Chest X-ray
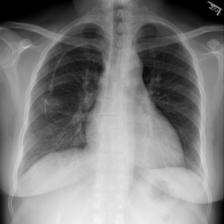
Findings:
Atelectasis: negative
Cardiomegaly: negative
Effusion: negative
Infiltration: negative
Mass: negative
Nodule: negative
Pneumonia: negative
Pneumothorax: negative
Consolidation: negative
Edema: negative
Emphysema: negative
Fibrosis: negative
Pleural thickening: negative
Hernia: negative